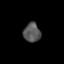
Tissue: lung
Cell type: Epithelial cells
Senescence score: 0.2284
Nuclear area (px): 318
Mean DAPI intensity: 86.11